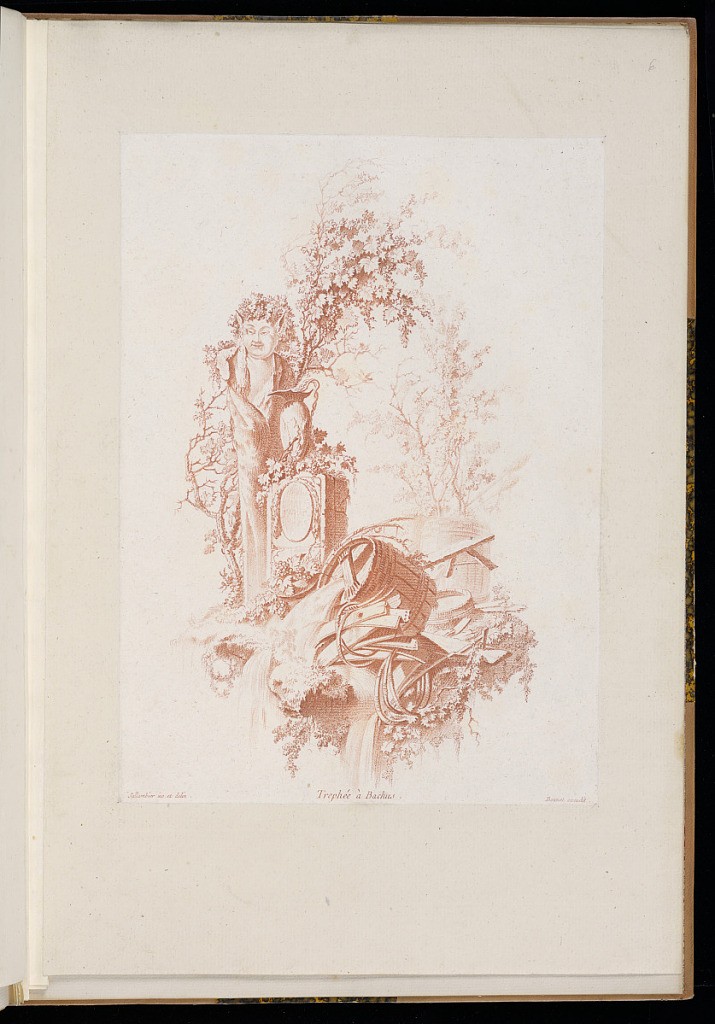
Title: Trophée à Bachus
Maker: Henri Sallembier, French, ca. 1753 - 1820
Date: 1775–76
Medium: Etching and engraving (crayon manner) in red ink on laid paper
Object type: Print
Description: A design for an ornamental trophy to Bacchus, the Roman god of agriculture, wine, and fertility. A vignette of a landscape with trees, grapes and vine leaves, a barrel with wine flowing, foliage, a jug, baskets, planks of wood, and a herm with the face of Bacchus, and a cartouche. The plate is titled and signed.